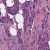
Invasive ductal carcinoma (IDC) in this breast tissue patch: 1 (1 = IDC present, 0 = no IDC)